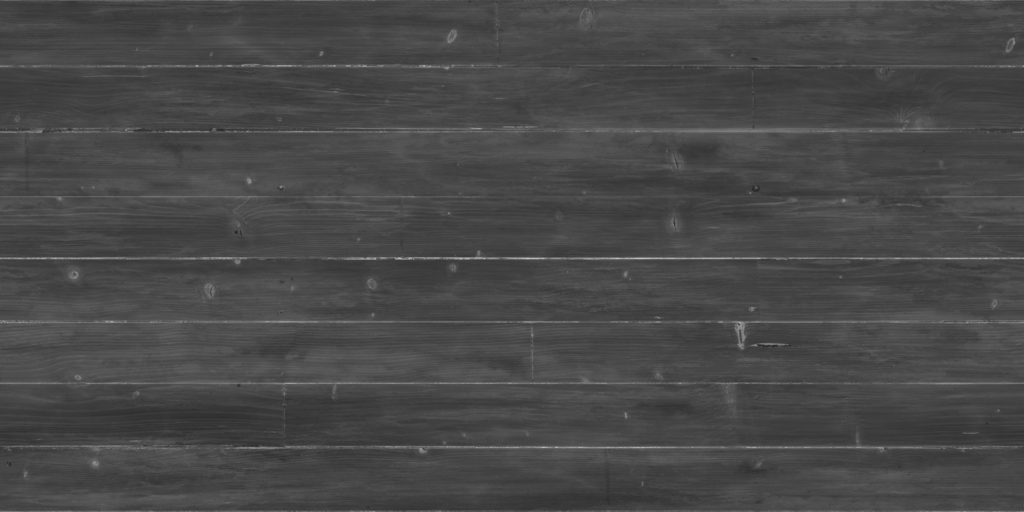
Texture map type: Roughness